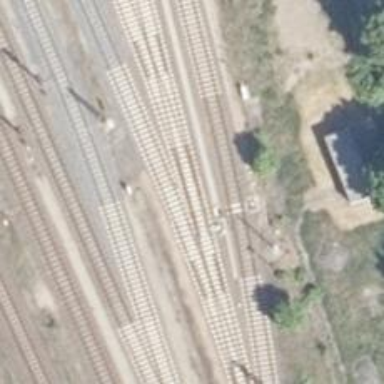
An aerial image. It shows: Railway switch.